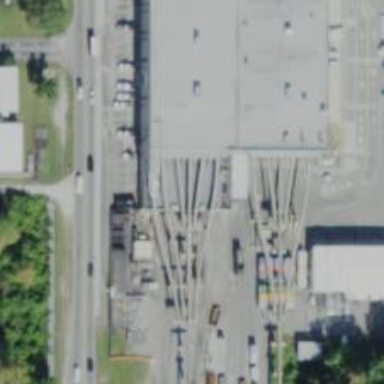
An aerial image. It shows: Yard service bridge for electrified monorail railway.